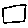
Label: square